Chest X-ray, PA view. Patient: 41 years old, sex F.
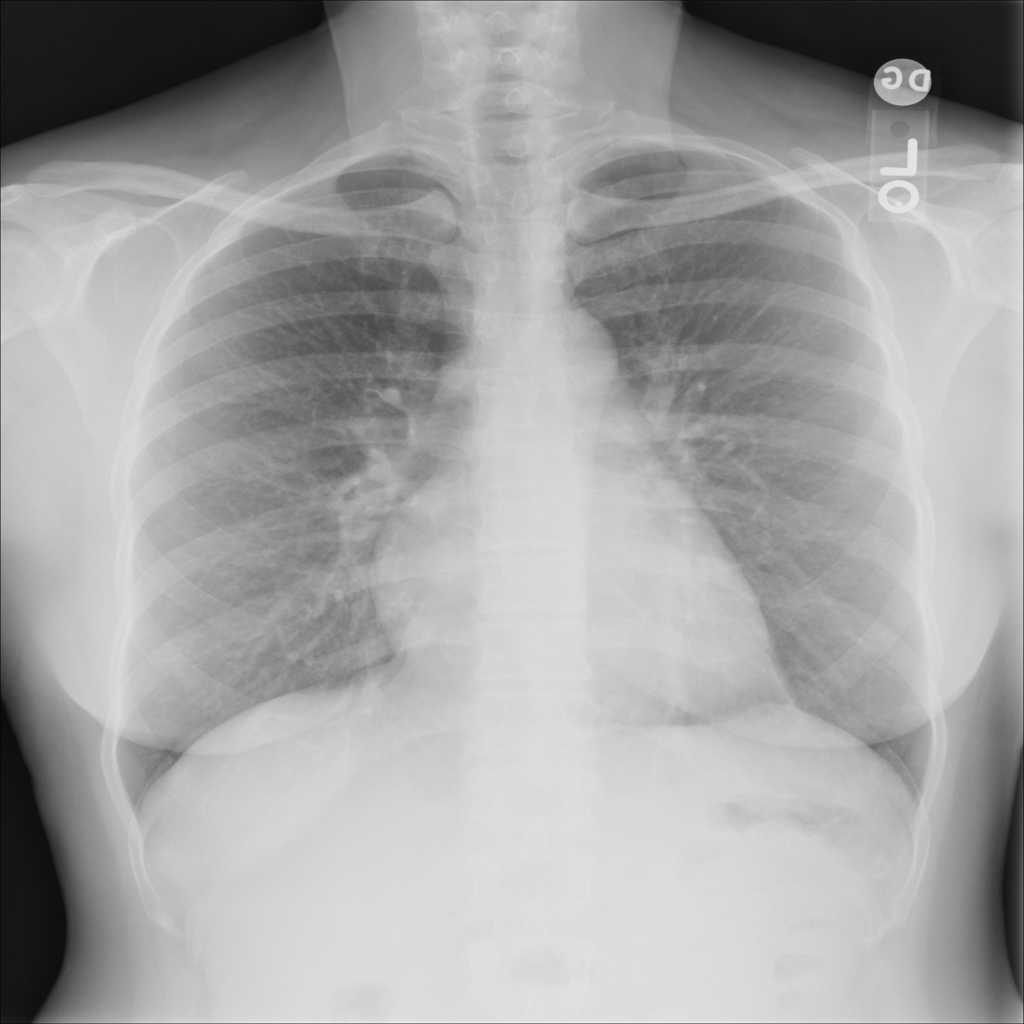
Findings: No Finding